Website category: phone
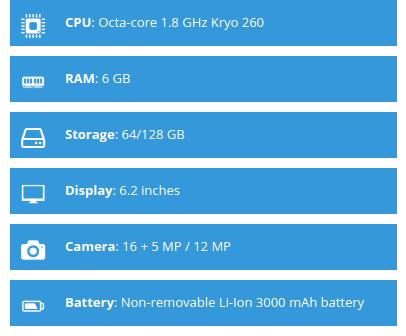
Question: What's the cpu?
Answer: Octa-core 1.8 GHz Kryo 260

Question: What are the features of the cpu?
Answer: Octa-core 1.8 GHz Kryo 260

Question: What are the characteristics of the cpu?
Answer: Octa-core 1.8 GHz Kryo 260

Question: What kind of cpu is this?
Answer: Octa-core 1.8 GHz Kryo 260

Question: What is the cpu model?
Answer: Octa-core 1.8 GHz Kryo 260

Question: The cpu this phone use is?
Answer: Octa-core 1.8 GHz Kryo 260

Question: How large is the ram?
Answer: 6 GB

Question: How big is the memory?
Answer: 6 GB

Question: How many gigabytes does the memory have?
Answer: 6 GB

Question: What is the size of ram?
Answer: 6 GB

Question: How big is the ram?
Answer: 6 GB

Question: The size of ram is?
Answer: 6 GB

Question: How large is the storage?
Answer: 64/128 GB

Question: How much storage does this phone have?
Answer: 64/128 GB

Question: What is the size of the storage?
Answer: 64/128 GB

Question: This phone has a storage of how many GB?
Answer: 64/128 GB

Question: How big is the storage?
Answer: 64/128 GB

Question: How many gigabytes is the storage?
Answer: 64/128 GB

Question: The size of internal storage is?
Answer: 64/128 GB

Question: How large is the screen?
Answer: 6.2 inches

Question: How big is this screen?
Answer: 6.2 inches

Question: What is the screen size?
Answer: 6.2 inches

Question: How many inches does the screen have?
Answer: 6.2 inches

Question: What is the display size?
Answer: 6.2 inches

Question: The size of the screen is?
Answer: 6.2 inches

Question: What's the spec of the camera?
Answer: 16 + 5 MP / 12 MP

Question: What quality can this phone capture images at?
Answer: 16 + 5 MP / 12 MP

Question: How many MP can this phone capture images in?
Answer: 16 + 5 MP / 12 MP

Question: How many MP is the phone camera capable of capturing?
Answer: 16 + 5 MP / 12 MP

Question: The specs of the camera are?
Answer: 16 + 5 MP / 12 MP

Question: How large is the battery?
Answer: Non-removable Li-Ion 3000 mAh battery

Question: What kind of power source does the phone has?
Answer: Non-removable Li-Ion 3000 mAh battery

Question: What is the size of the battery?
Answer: Non-removable Li-Ion 3000 mAh battery

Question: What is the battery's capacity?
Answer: Non-removable Li-Ion 3000 mAh battery

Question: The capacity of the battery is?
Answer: Non-removable Li-Ion 3000 mAh battery